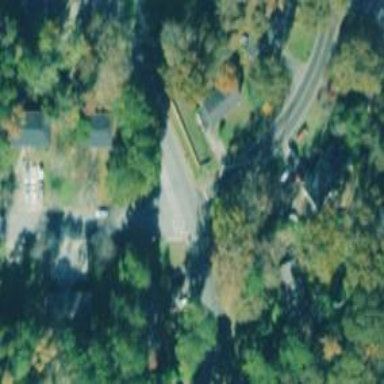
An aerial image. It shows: Road with stop sign.